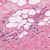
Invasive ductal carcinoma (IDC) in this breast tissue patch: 1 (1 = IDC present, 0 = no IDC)